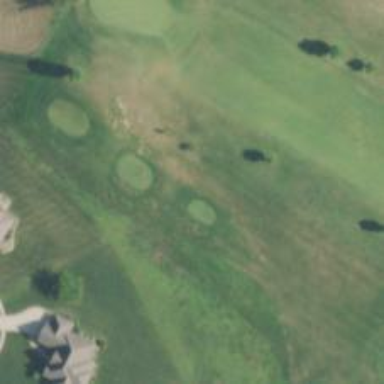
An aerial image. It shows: Golf tee.